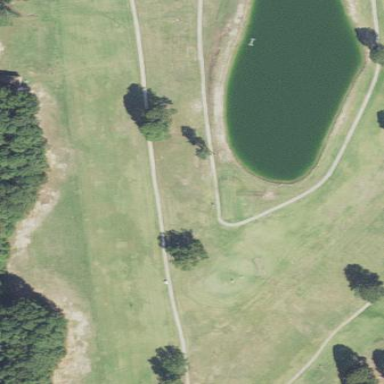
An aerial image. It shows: Scenic golf fairway.